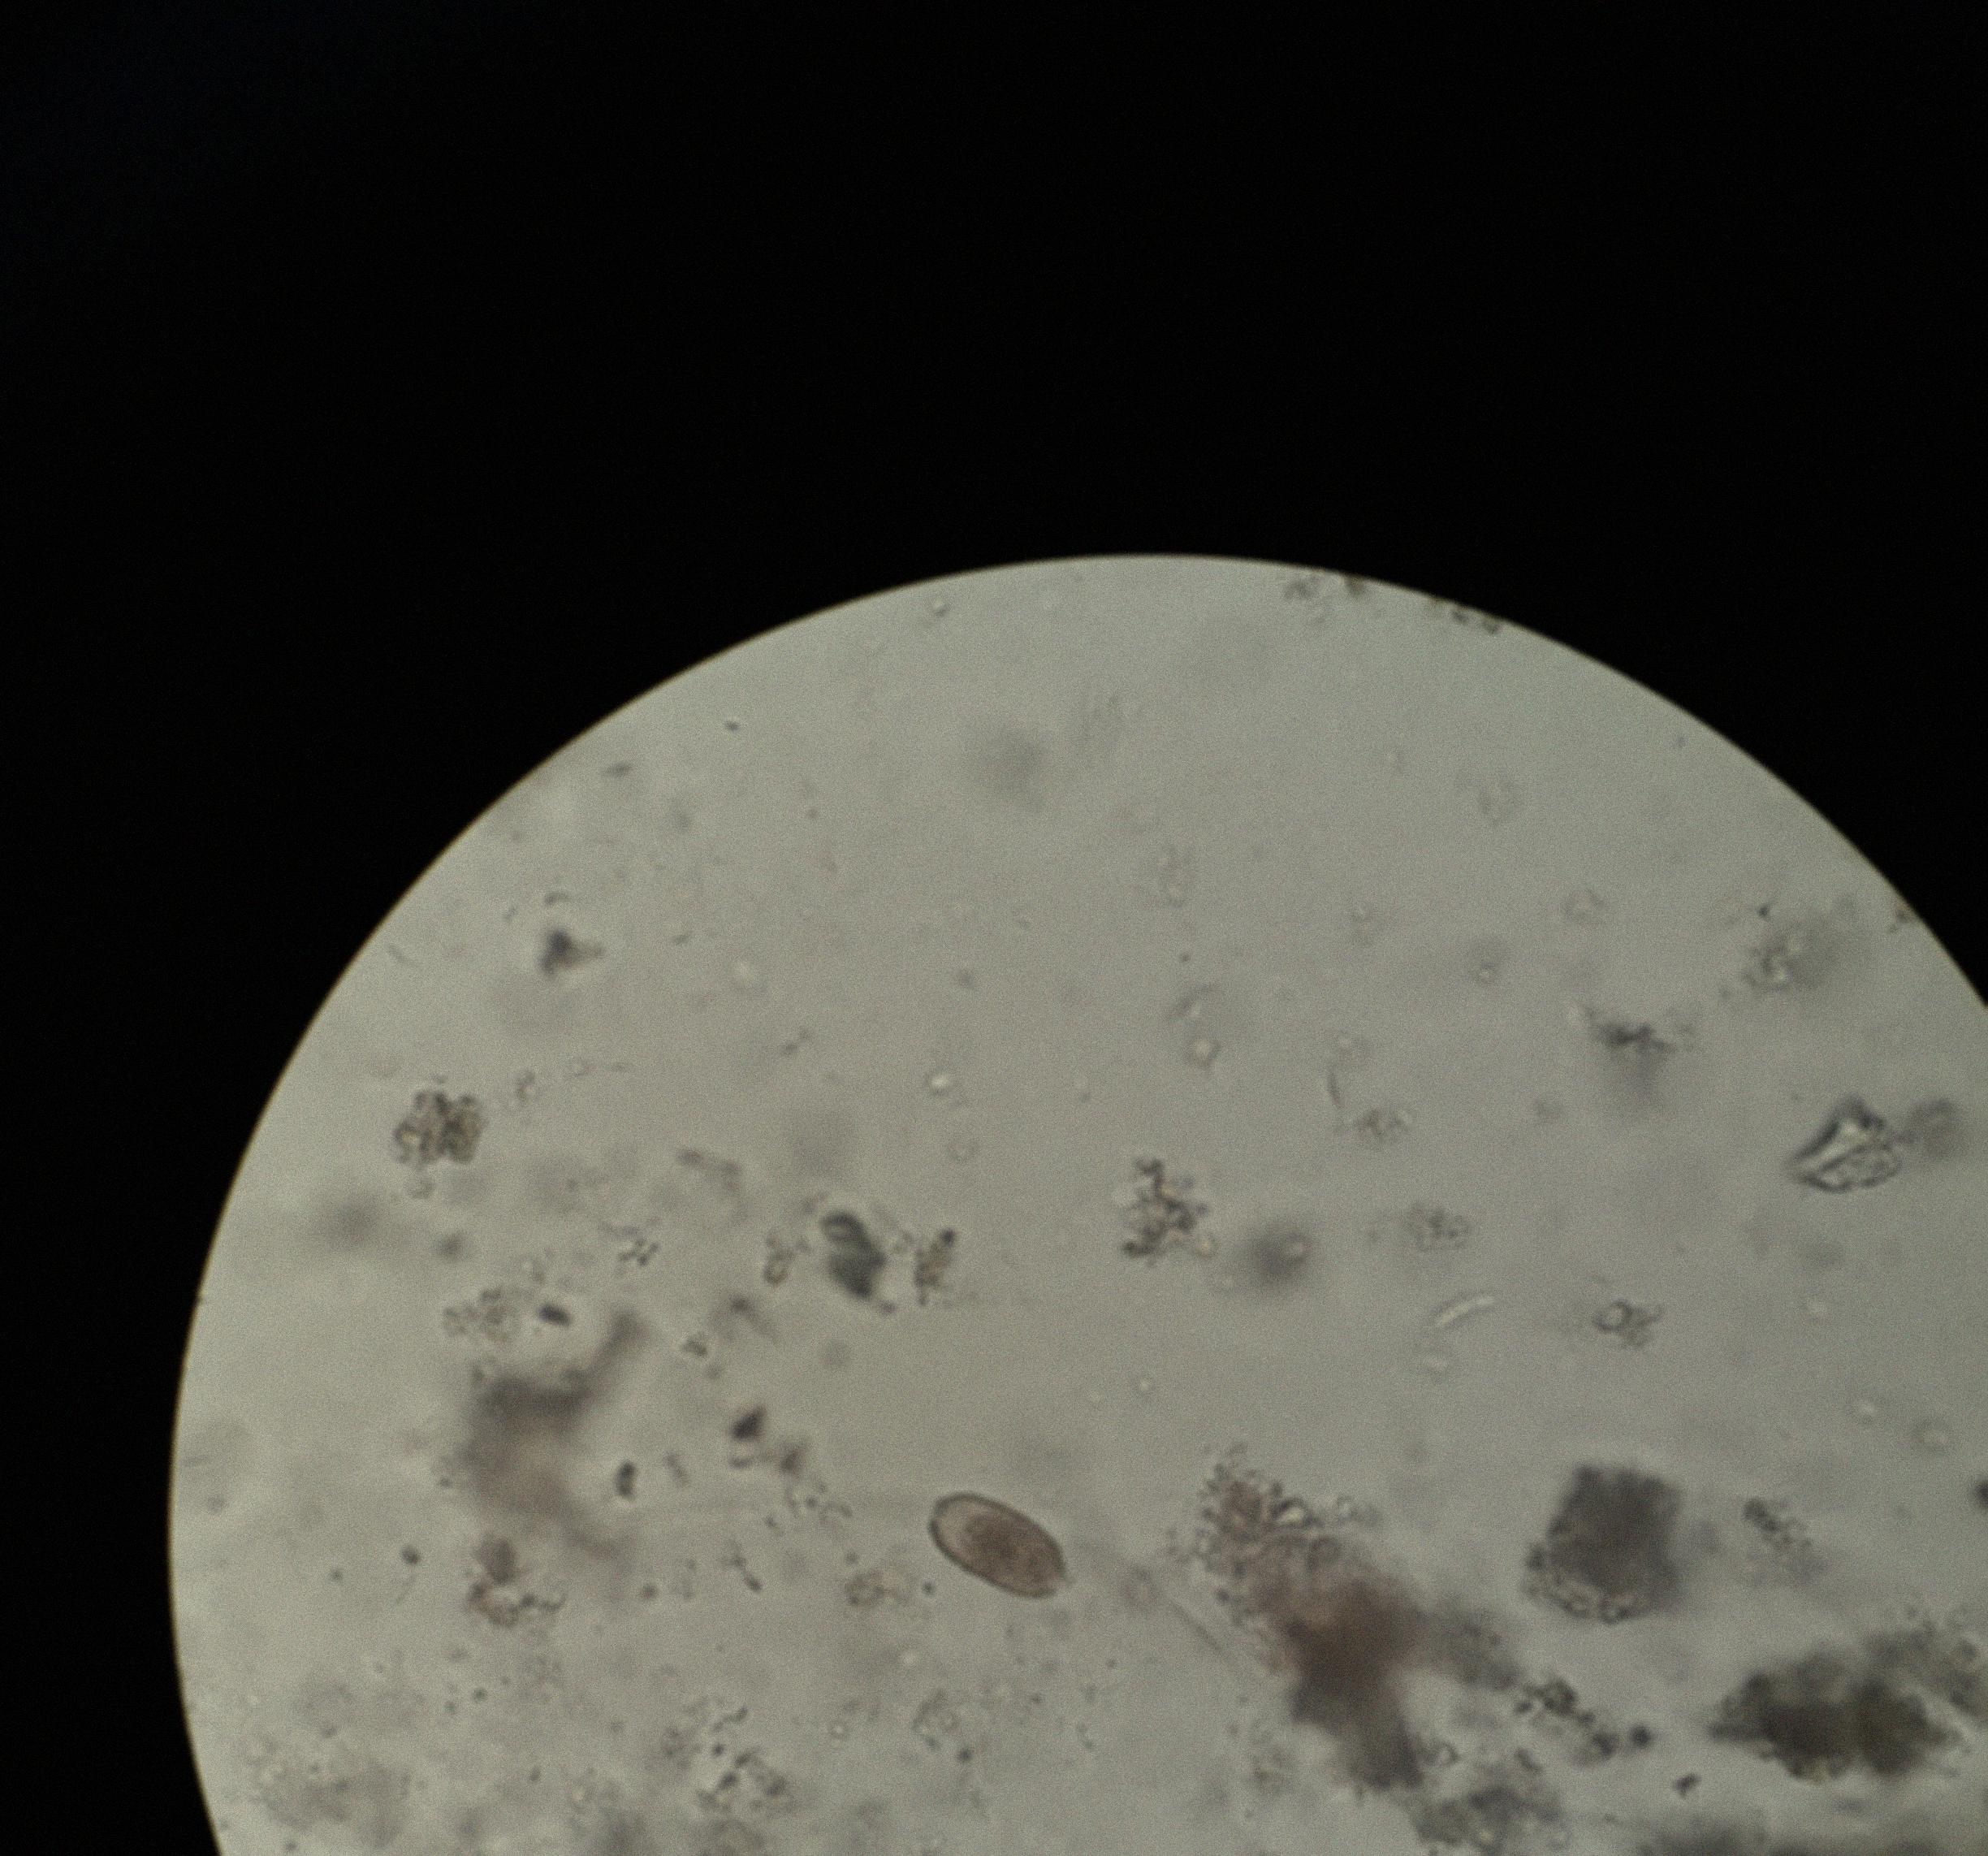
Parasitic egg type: Capillaria philippinensis